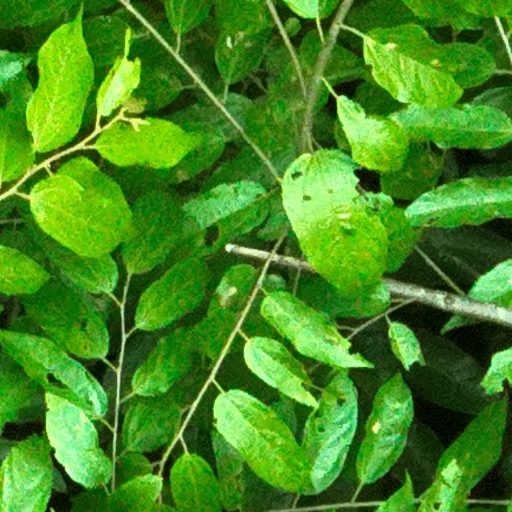
Species: Quararibea stenophylla
GBIF accepted scientific name: Quararibea stenophylla
Crown area (m\u00b2): 91.399